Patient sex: M
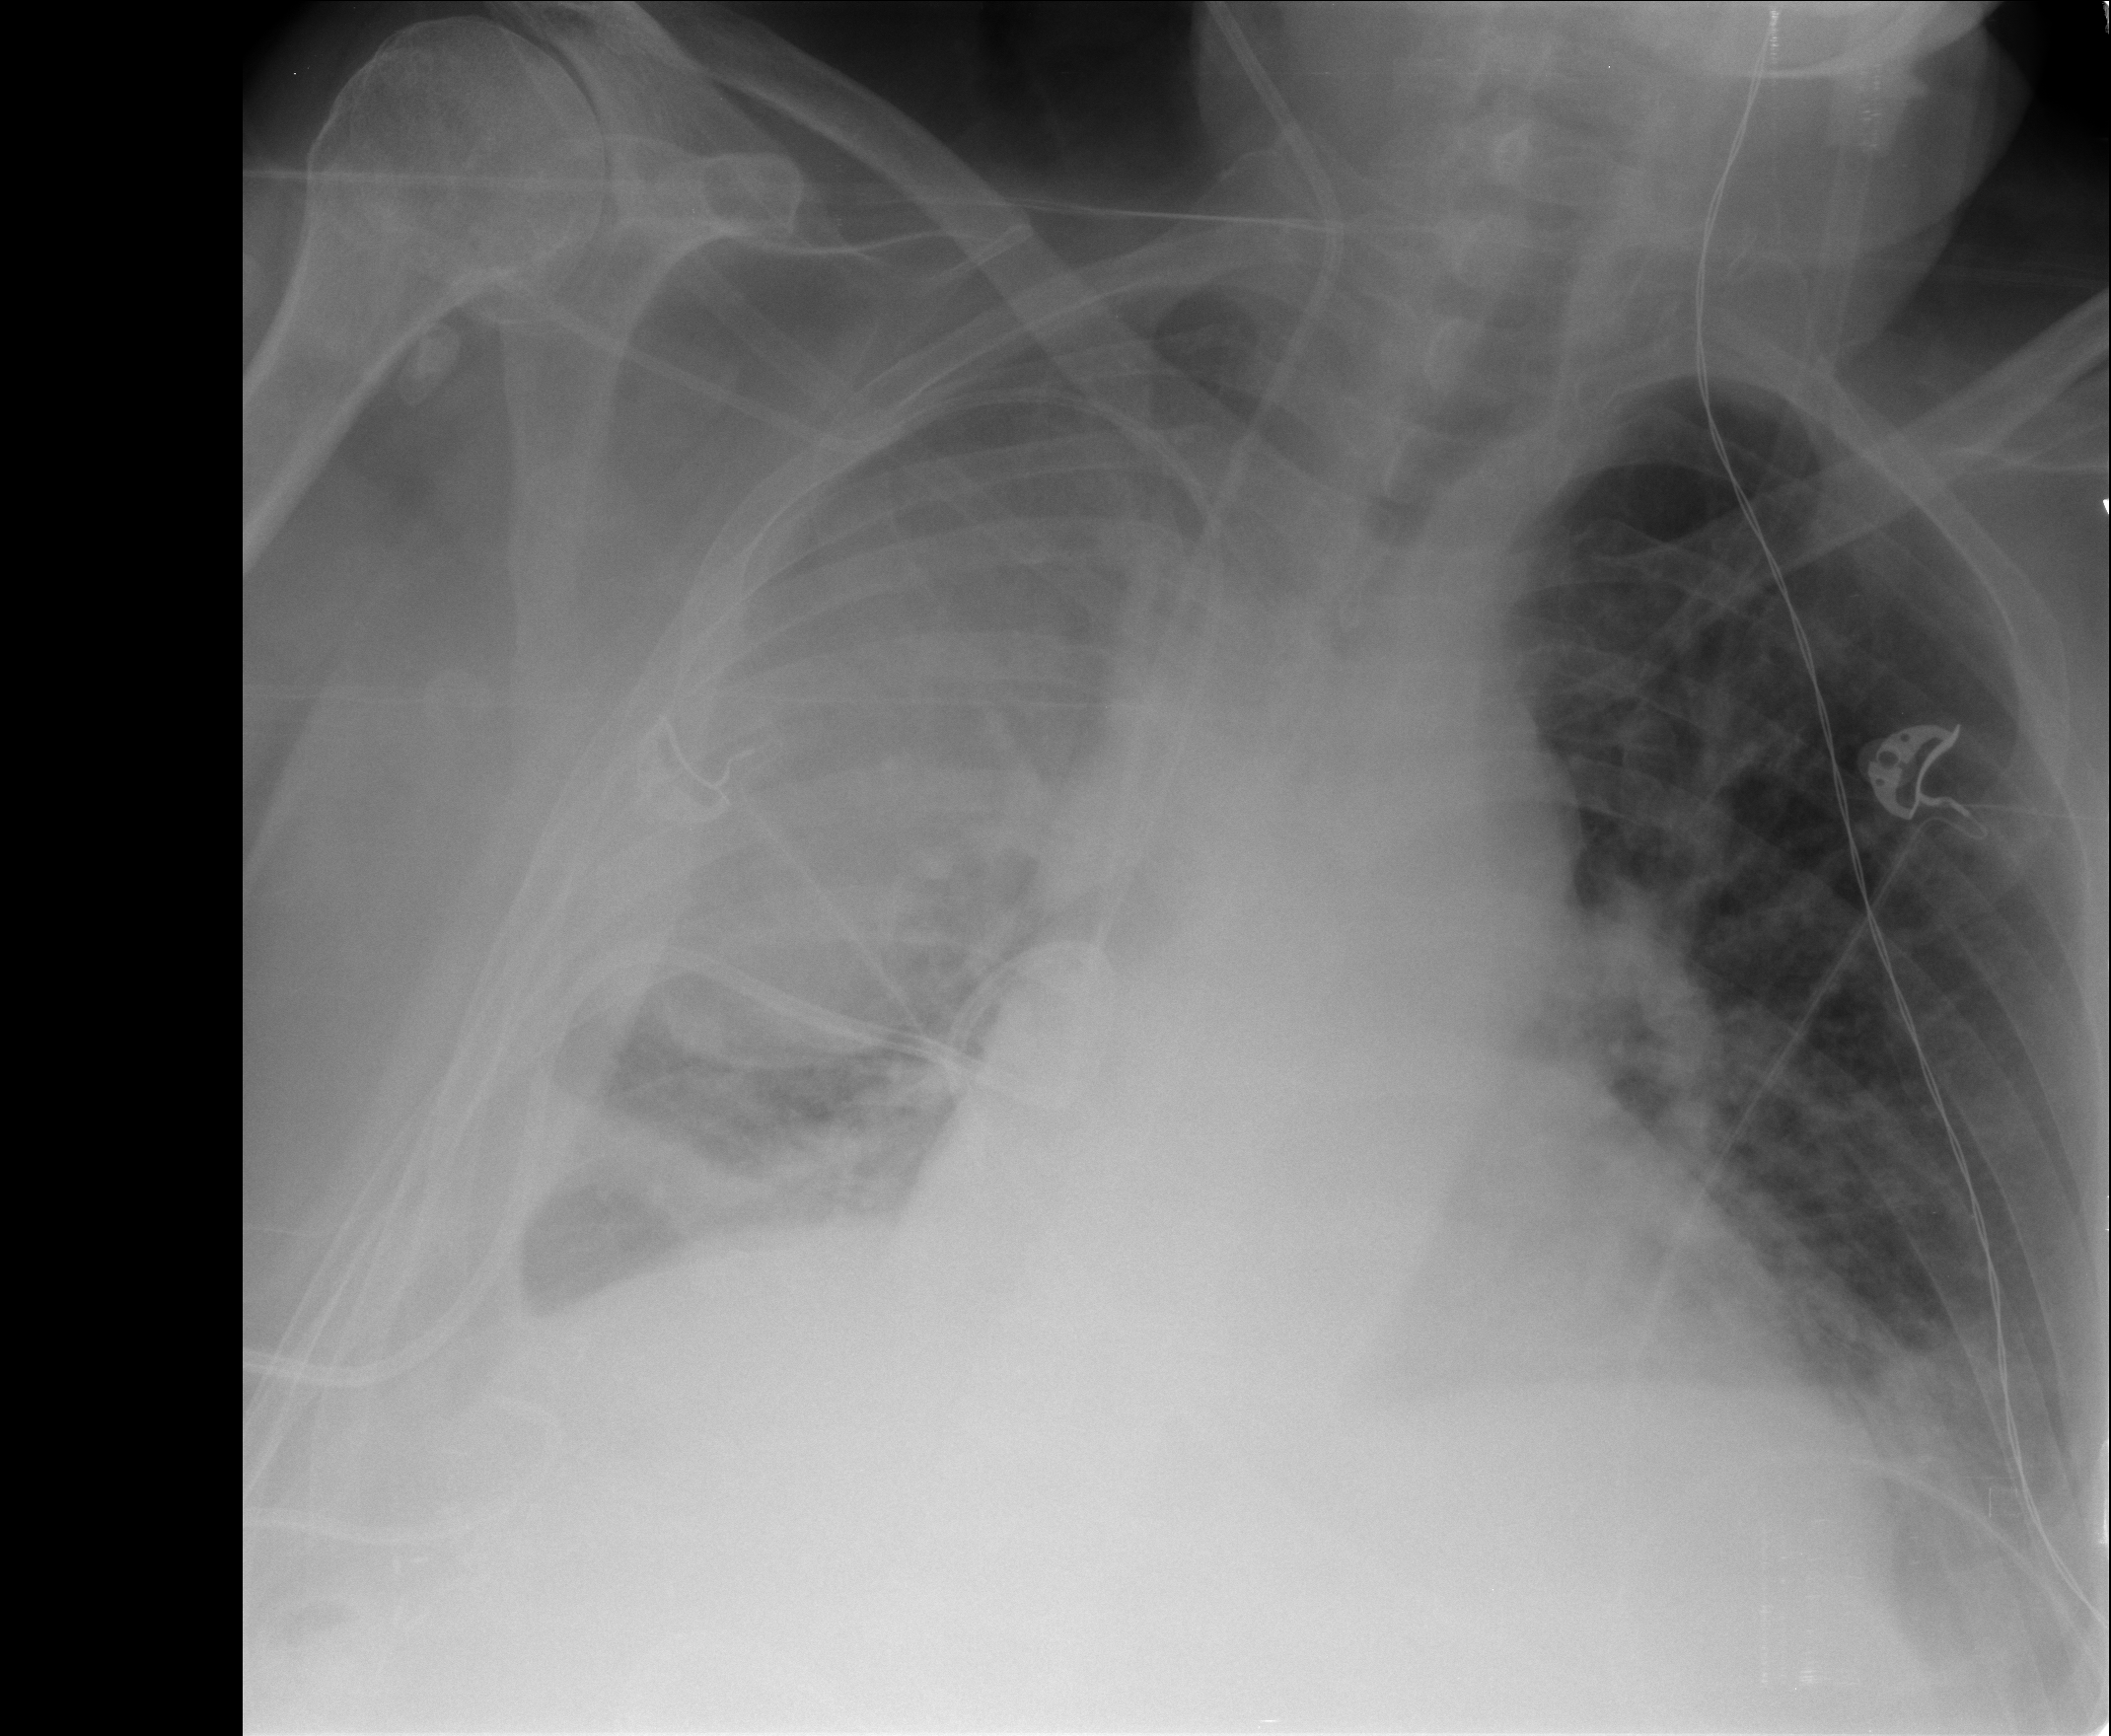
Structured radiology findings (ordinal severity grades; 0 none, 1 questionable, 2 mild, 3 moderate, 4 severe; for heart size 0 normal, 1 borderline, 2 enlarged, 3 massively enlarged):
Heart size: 2
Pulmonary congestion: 0
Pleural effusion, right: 3
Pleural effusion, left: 2
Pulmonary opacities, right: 2
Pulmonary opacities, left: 0
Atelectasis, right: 3
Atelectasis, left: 3